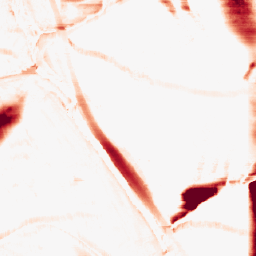
Category: morphological
Decomposition family: morphological_rect
Decomposition parameters: operation: opening
width: 50
height: 10
Upsampling method: nearest
Upsampling parameters: scale: 2
Upsampling scale: 2